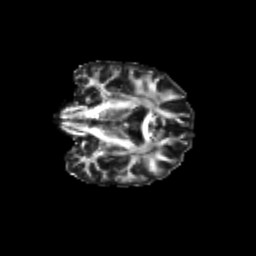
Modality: FA
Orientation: coronal
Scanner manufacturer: siemens
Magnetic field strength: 3 T
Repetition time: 9.2 s
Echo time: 0.084 s